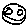
Label: smiley face